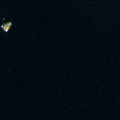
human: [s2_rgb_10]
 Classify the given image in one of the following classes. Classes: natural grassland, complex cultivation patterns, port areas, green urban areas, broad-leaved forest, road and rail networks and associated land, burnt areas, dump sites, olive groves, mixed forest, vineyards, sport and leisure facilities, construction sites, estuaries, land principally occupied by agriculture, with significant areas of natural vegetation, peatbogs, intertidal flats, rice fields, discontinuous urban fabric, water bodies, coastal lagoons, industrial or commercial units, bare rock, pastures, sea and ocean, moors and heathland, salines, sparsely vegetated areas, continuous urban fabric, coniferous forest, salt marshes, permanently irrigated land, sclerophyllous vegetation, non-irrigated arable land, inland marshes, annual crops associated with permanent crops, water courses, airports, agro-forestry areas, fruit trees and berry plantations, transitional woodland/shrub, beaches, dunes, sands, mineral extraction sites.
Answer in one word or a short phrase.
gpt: sea and ocean